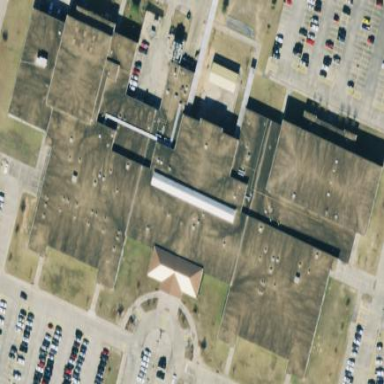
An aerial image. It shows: School building.